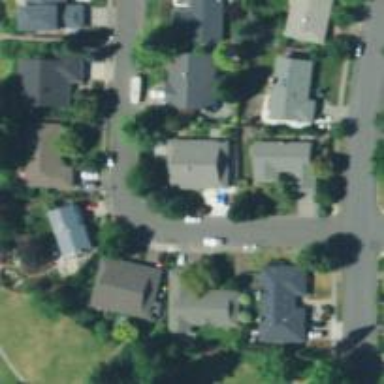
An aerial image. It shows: Residential road with sidewalk on the left.